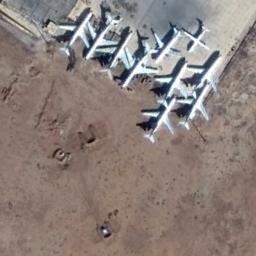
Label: airplane